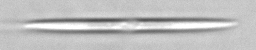
Label: pennate_Pseudo-nitzschia